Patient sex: M
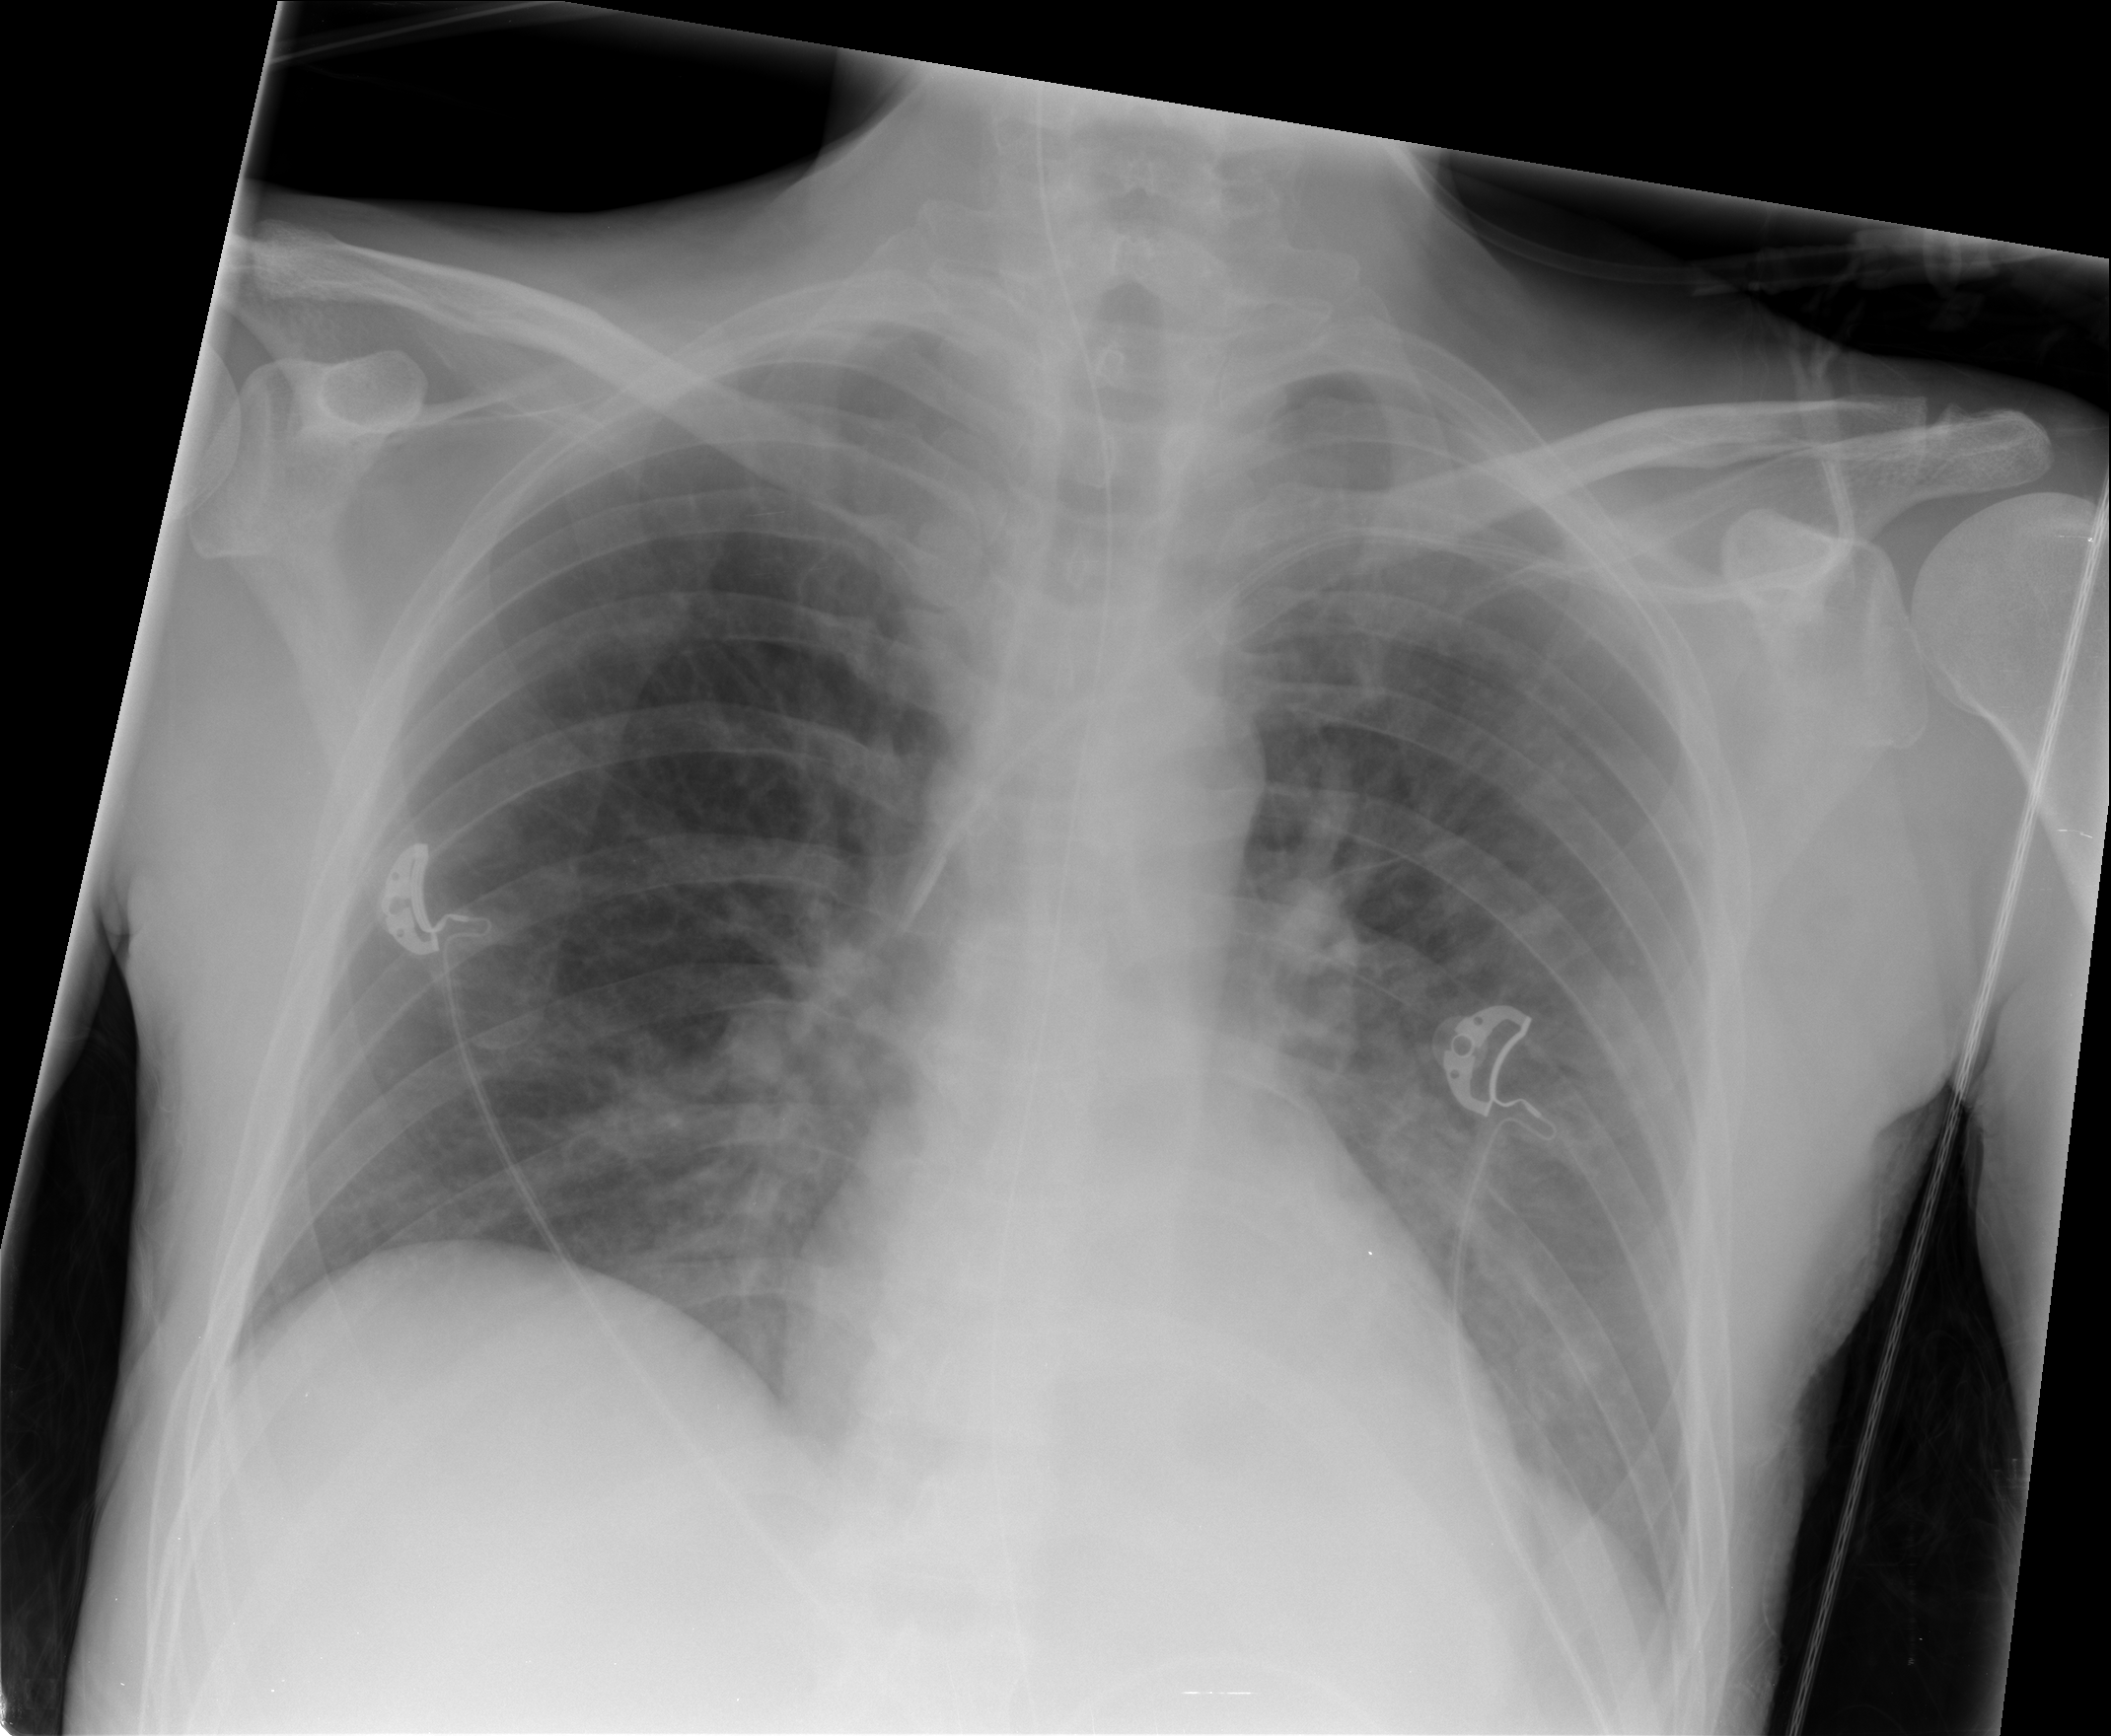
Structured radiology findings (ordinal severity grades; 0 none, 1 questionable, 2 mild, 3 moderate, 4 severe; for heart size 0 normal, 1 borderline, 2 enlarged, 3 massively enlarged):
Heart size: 0
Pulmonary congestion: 2
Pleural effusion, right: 0
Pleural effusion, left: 1
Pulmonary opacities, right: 0
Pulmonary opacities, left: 0
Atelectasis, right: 2
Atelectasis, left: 2